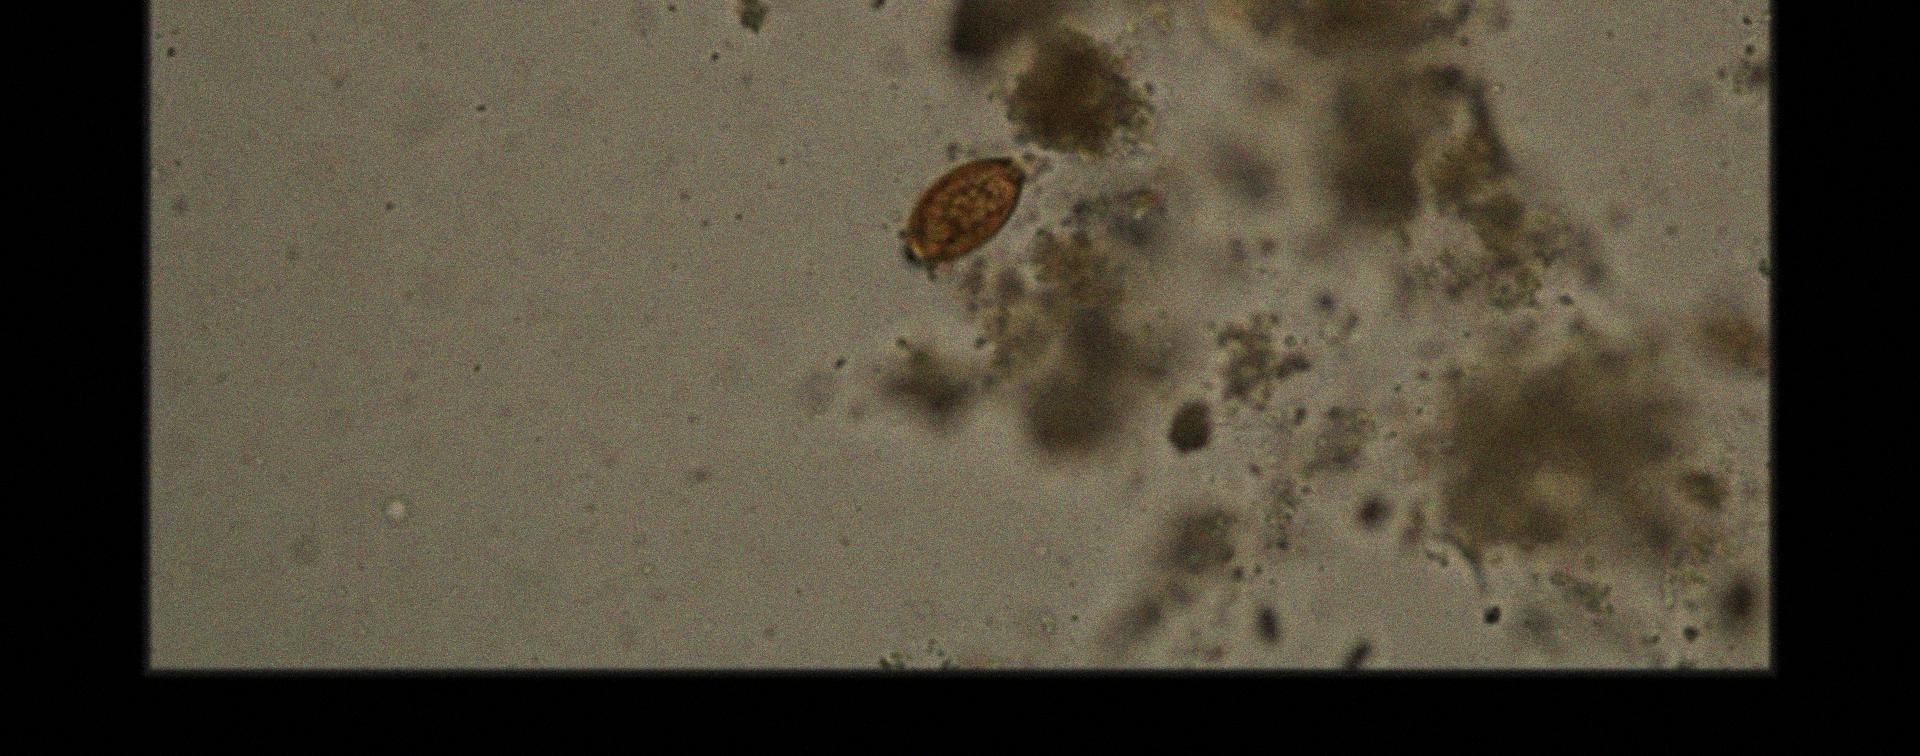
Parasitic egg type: Trichuris trichiura